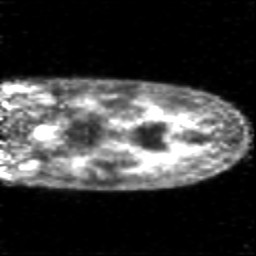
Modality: PET
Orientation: coronal
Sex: female
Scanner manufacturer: siemens